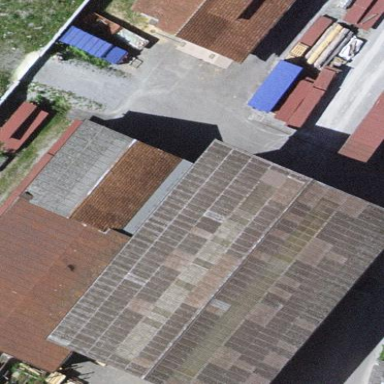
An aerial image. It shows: Industrial building.